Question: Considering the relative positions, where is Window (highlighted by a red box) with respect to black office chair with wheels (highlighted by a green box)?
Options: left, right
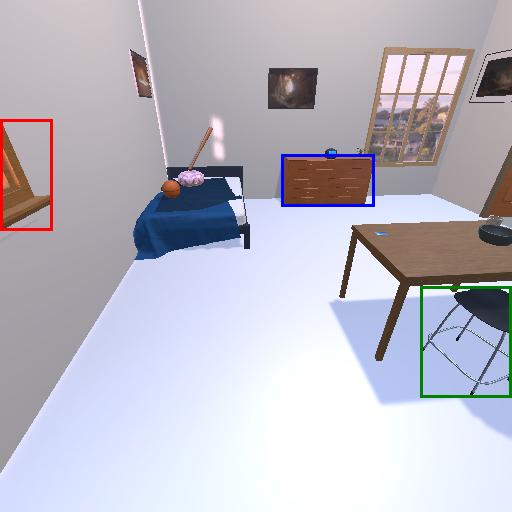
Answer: left